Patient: sex F, age 41
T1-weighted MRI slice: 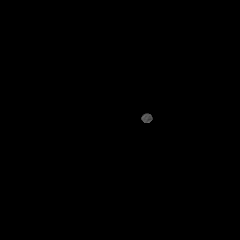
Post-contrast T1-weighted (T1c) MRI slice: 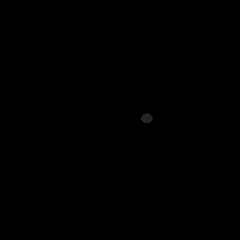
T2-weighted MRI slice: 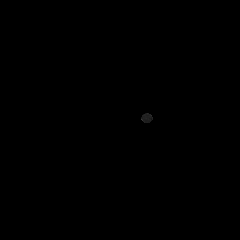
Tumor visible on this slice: no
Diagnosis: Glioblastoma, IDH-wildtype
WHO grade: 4